Interaction volume radius: 10 \u00c5
Interaction volume height: 45 \u00c5
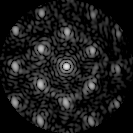
Disorder parameter: 0.3364